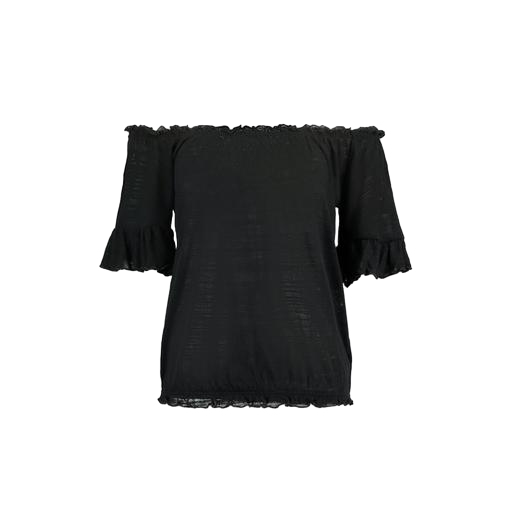
black ruffle-trimmed fil coupé top, black textured bardot top, black saint tropez blouse, white background